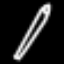
Label: pencil